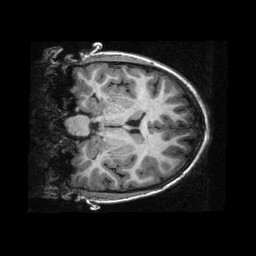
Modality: T1w
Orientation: coronal
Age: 11
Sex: female
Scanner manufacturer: siemens
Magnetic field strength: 3 T
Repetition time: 2.3 s
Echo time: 0.00336 s